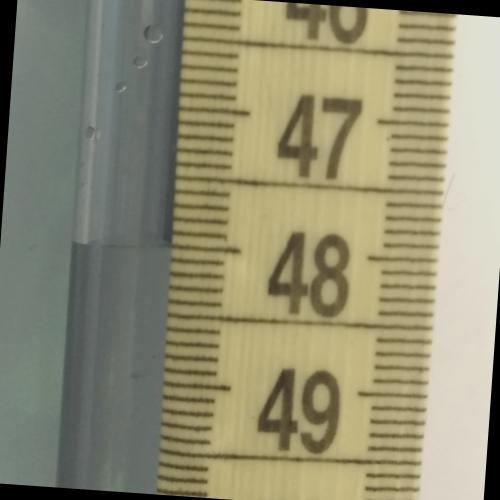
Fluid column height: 48.0 cm